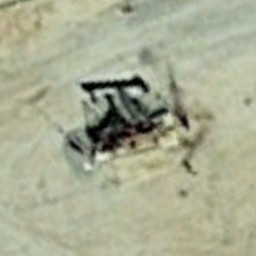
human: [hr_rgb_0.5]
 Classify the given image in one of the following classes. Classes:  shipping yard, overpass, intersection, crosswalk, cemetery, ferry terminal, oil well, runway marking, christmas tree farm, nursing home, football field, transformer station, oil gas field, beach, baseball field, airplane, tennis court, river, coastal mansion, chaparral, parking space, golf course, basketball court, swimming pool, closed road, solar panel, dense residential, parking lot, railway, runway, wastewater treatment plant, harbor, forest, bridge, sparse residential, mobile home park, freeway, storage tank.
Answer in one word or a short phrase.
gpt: oil well